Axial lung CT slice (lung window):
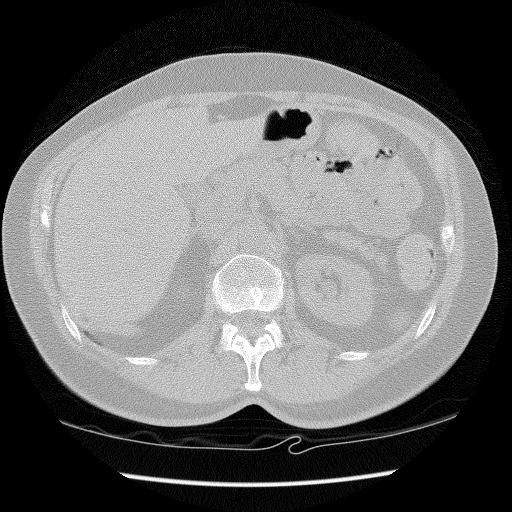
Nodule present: no